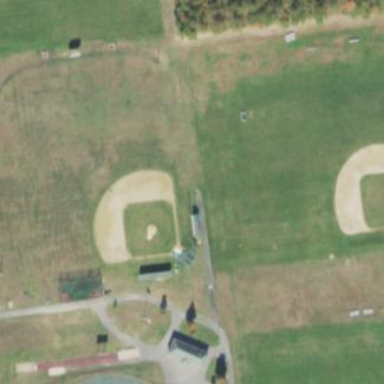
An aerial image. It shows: Baseball pitch for leisure land activities.